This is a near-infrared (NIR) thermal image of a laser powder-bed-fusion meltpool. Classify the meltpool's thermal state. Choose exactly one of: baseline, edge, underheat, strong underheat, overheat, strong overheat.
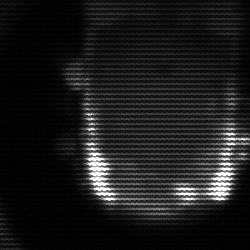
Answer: baseline